Field crop: tomato
Growth stage: 2
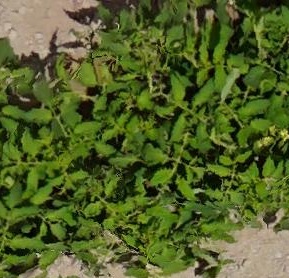
Species: tomato